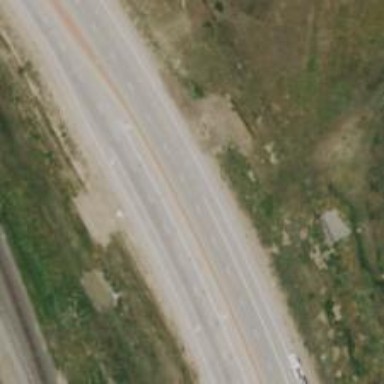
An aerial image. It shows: This image shows trunk highway that functions as expressway.